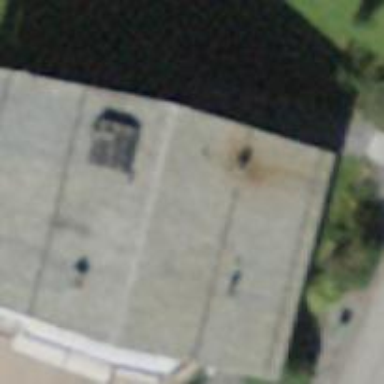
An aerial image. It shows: Detached building with gabled roof.